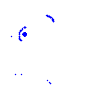
Particle: electron